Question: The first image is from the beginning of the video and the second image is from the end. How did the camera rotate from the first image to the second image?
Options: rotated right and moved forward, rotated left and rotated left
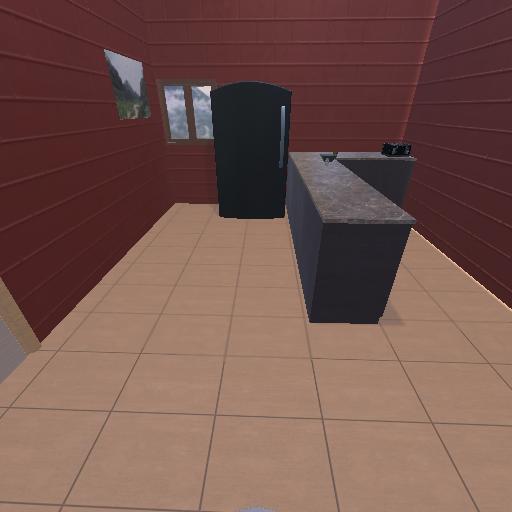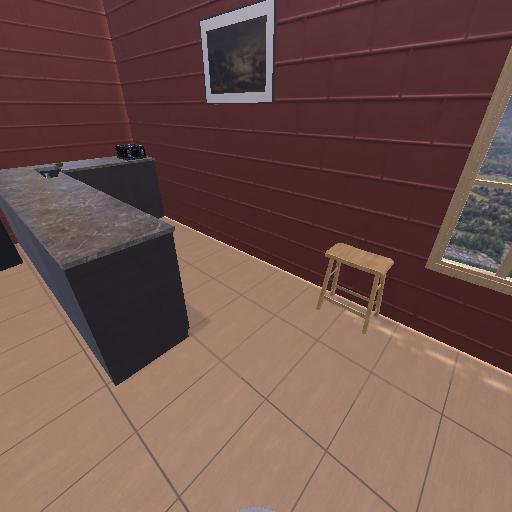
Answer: rotated right and moved forward